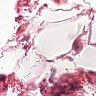
Metastatic tissue present: no